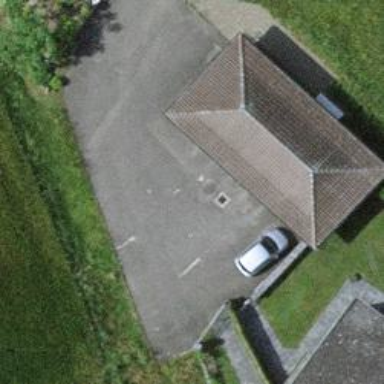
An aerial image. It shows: Garage.